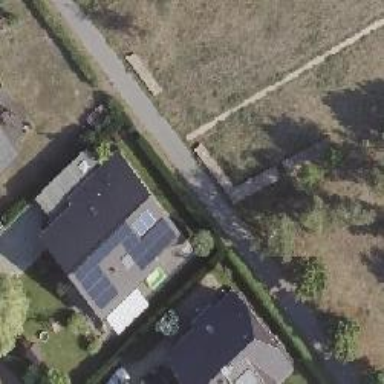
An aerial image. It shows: Footway covered with grass.